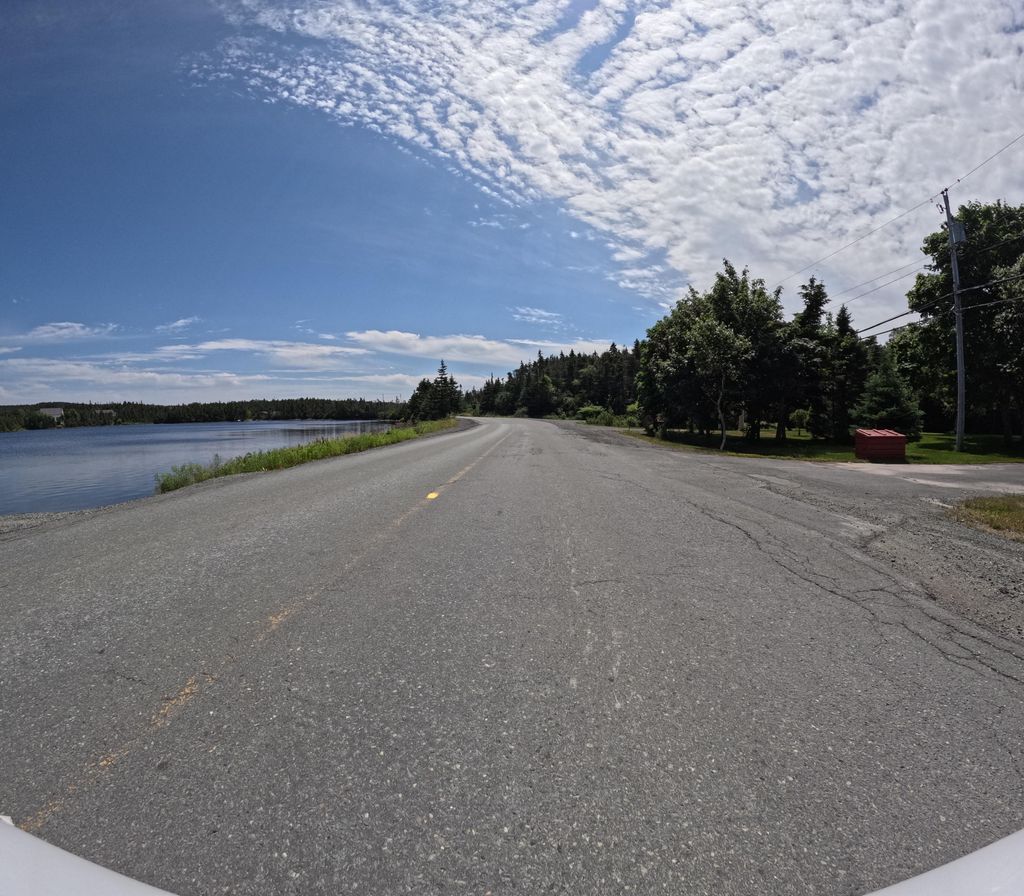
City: st_johns